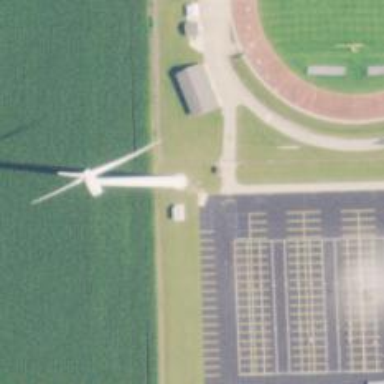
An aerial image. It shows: Wind generator powered by wind turbine.